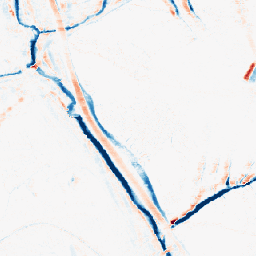
Category: morphological
Decomposition family: morphological_ellipse
Decomposition parameters: operation: average
width: 5
height: 10
Upsampling method: nearest
Upsampling parameters: scale: 4
Upsampling scale: 4